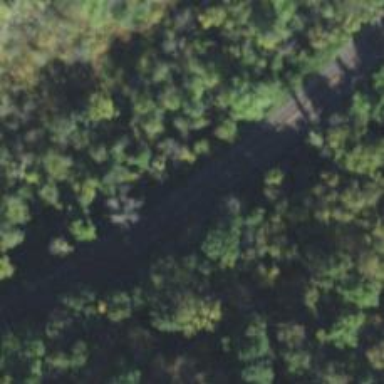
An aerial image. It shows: Railway track.